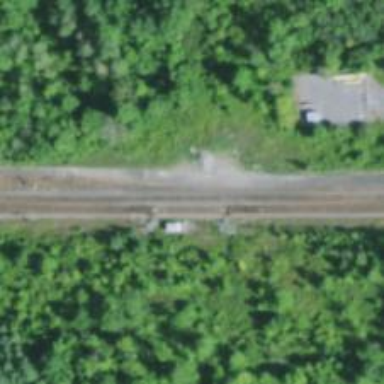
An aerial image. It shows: Railway junction.